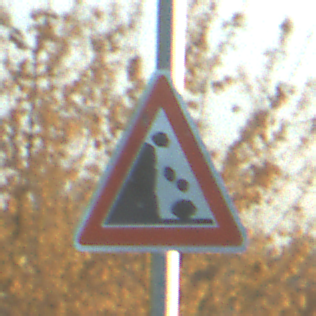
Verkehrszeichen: SteinschlagLinks
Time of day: SunriseSunset
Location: Outdoor (RoadRail)
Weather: PartlyCloudy
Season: NotSpecified
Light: Natural